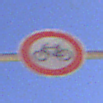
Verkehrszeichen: VerbotRadverkehr
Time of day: Midday
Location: Outdoor (Nature)
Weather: Clear
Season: NotSpecified
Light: Natural